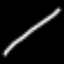
Label: line